Question: I have an Android application and it has an activity in which I use the following code to open a url in browser
'''
// show url view intent
Intent intent = new Intent(Intent.ACTION_VIEW);
intent.setData(Uri.parse(currentAdUrl));
startActivity(intent);
'''
Everything works fine if I don't opt to
> Use by default for this action
However, once I opt to use default, the browser stops opening.
Please help. Thanks!
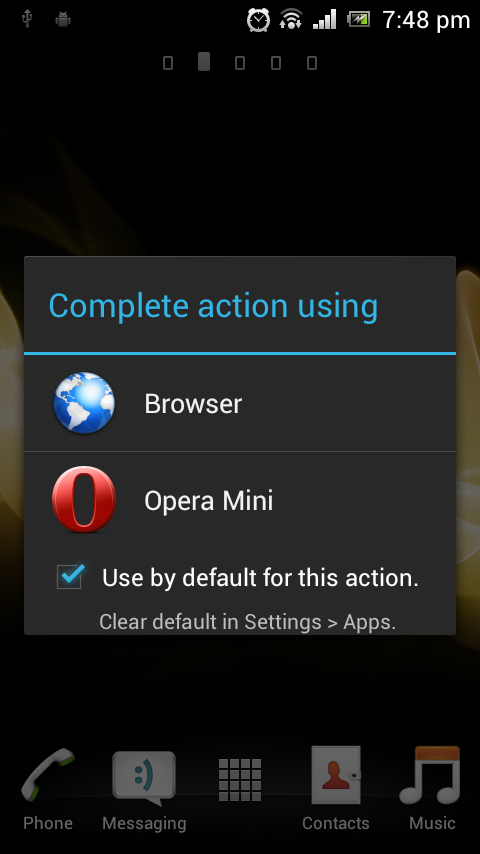
Answer: I was able to solve it using following
'''
// show url view intent
Intent intent = new Intent(Intent.ACTION_VIEW);
intent.setData(Uri.parse(currentAdUrl));
Intent chooser = Intent.createChooser(intent, "Open with");
startActivity(chooser);
'''
Got the answer from this <URL>.